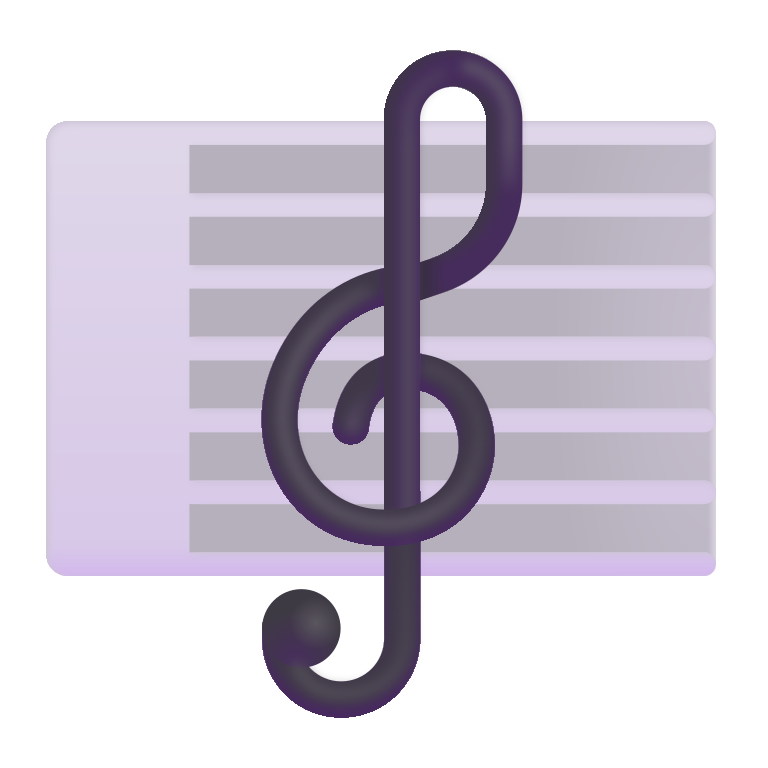
musical score color